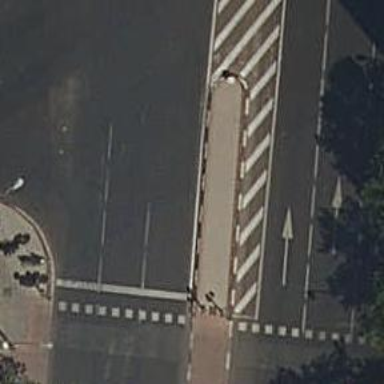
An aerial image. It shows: Road with traffic signals at the crossing.